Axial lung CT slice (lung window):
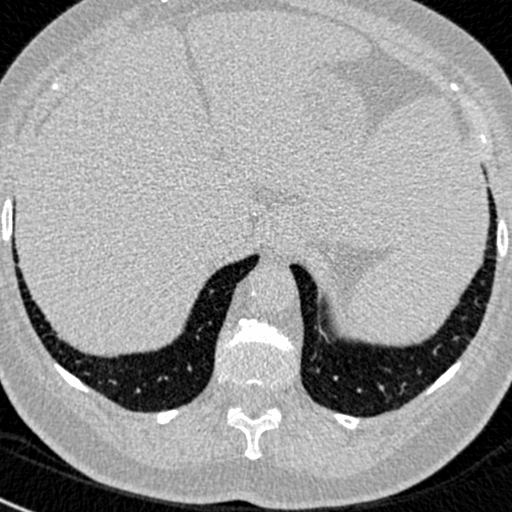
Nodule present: no